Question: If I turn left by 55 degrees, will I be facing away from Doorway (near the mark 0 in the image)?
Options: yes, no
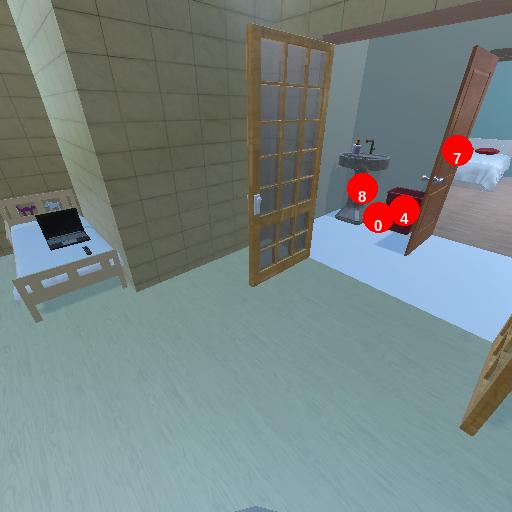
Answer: yes